Field crop: tomato
Growth stage: 1
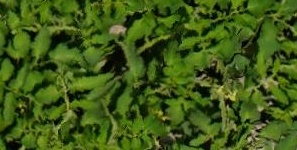
Species: tomato